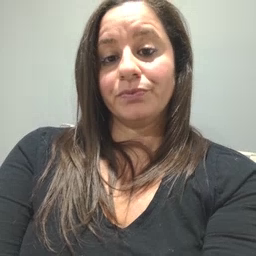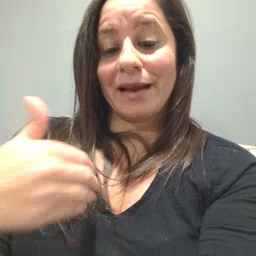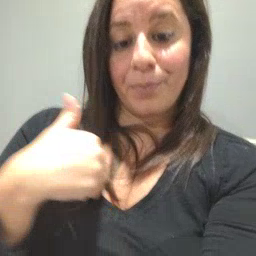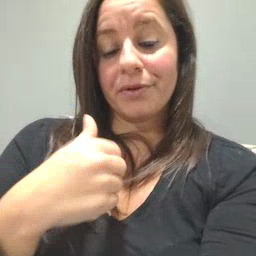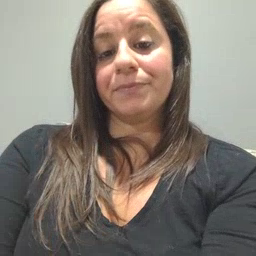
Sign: animal